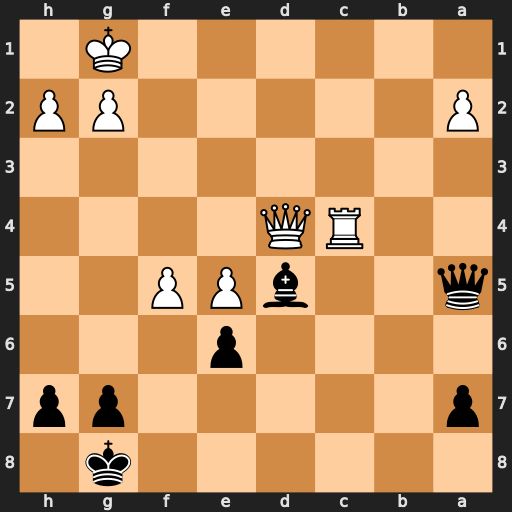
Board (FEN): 6k1/p5pp/4p3/q2bPP2/2RQ4/8/P5PP/6K1
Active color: b
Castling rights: -
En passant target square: -
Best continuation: Qe1#